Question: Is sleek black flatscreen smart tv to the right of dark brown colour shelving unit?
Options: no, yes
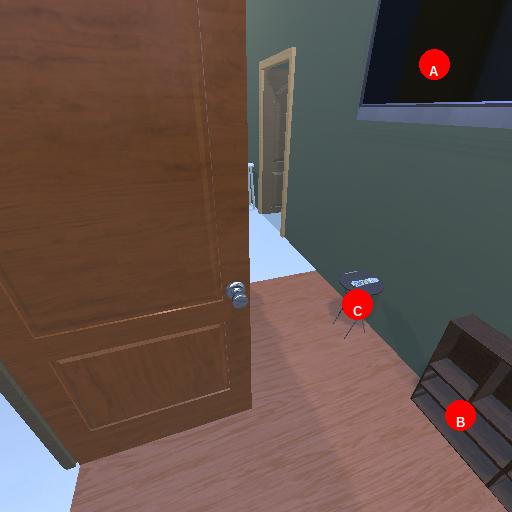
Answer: no